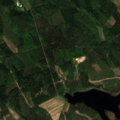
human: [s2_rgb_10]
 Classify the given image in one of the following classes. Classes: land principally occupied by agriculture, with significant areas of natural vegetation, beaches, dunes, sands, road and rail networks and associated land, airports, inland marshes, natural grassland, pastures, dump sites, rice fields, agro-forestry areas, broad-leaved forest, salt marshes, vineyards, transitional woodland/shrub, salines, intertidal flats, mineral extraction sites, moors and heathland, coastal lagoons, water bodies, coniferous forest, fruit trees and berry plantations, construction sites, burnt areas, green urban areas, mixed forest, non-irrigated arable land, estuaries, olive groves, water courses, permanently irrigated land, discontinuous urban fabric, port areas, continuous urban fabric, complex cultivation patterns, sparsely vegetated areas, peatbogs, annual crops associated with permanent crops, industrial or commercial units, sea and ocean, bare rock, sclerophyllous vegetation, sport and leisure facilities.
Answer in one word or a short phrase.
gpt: coniferous forest, mixed forest